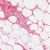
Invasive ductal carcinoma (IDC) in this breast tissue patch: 0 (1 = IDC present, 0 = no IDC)